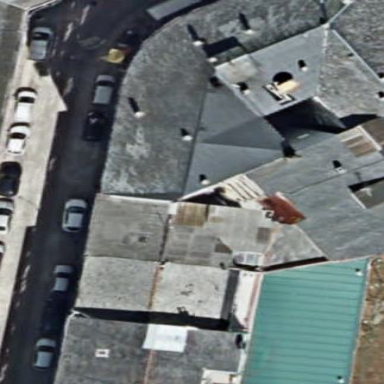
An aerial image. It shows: Residential building.